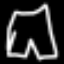
Label: pants